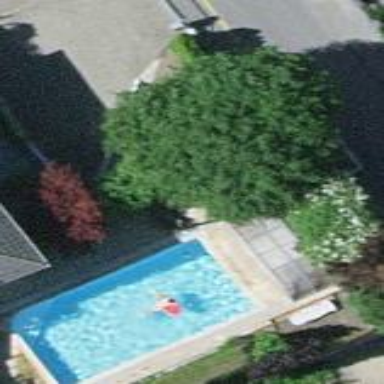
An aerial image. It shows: Swimming pool located in leisure land.